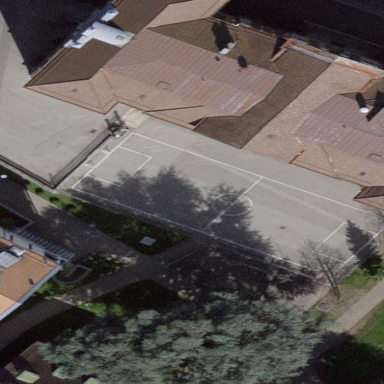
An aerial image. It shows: School.